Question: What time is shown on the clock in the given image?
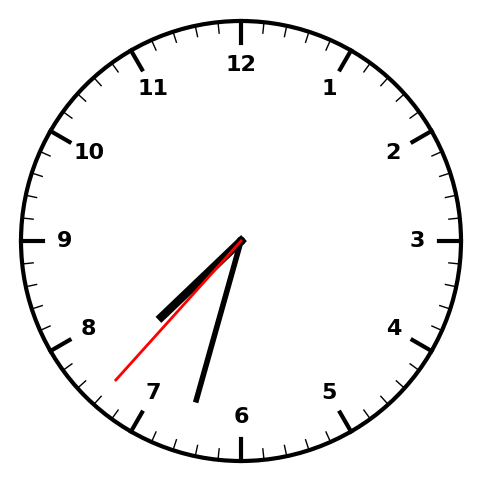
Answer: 07:32:37